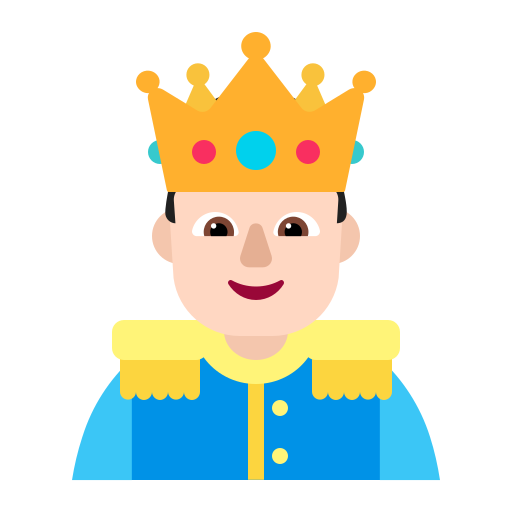
prince flat light